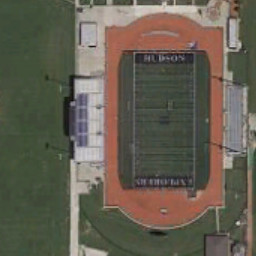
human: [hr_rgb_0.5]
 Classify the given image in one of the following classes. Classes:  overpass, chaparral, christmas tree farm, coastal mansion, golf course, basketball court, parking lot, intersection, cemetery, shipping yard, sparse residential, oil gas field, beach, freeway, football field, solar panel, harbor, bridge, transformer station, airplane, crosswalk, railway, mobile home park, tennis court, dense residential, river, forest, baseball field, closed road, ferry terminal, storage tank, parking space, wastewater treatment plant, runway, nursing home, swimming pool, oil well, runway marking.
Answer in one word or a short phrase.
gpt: football field